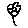
Label: flower